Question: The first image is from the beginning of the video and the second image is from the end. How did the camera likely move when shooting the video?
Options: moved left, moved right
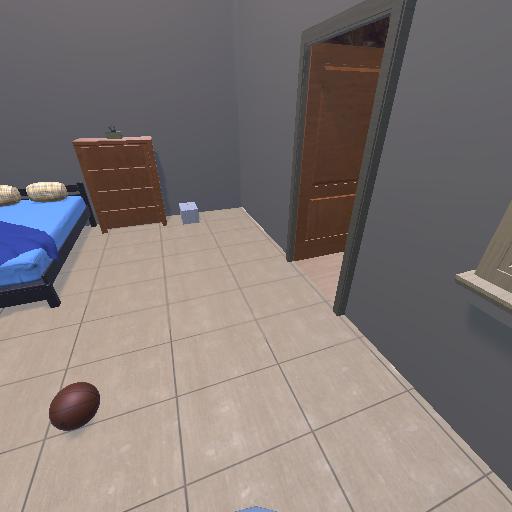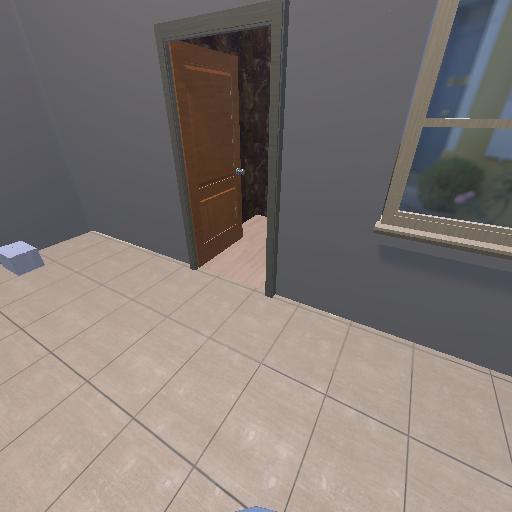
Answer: moved left